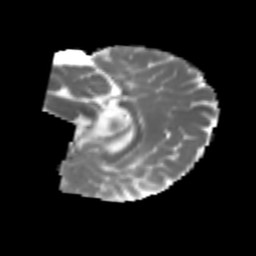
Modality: MD
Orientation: sagittal
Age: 7
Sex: male
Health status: healthy